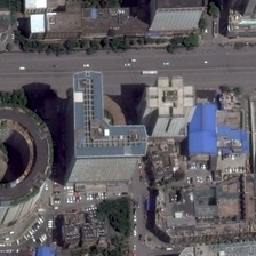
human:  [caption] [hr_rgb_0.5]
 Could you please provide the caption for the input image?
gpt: many short buildings besides the commercial buildings in it .

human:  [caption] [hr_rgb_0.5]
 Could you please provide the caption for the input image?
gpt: a building like poqand a building like plq and a building like p#q in it .

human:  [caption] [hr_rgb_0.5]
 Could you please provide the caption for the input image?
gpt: five tall buildings in it while with a light brown highway besides .

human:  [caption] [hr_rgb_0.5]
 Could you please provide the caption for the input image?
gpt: some sparse plants on either hand of the highway .

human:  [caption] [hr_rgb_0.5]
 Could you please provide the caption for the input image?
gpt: some buildings and green trees are in two sides of a road .